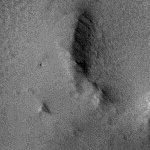
Label: no_change